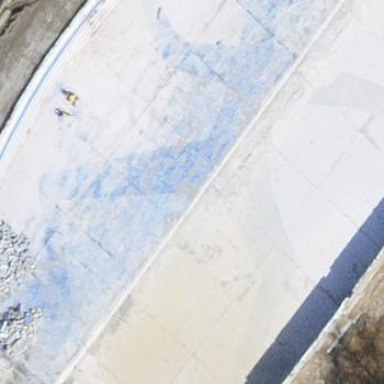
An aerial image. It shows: Swimming pool located in leisure land.